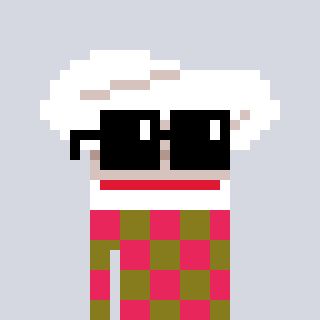
a pixel art character with square black sunglasses, a chef hat-shaped head and a gunk-colored body on a cool background